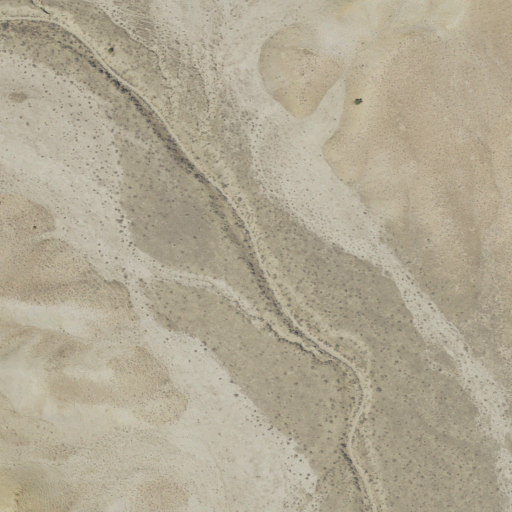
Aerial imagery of valley in Utah named Long Canyon containing shrub and grassland